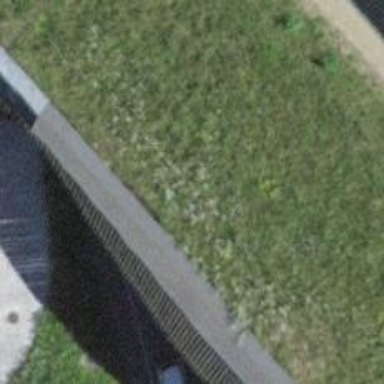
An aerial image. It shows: Tunnel with asphalt surface on trunk link highway.